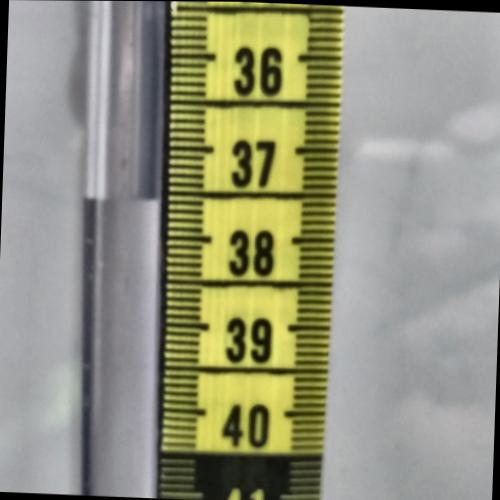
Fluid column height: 37.6 cm